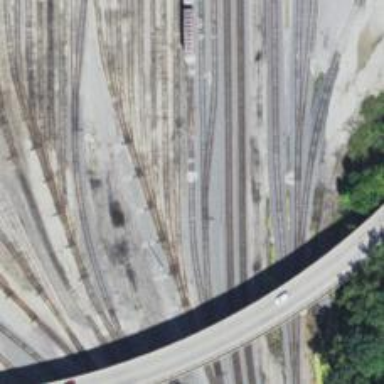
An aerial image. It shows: Railway yard.